Question: I am new to PHP and Javascript and I have an issue with the following problem. Here is my html/php:
'''
<div class="row" style="margin-bottom:10px;">
<div class="col-md-12">
<?php echo CHtml::dropDownList('contact_list','',
(array)Driver::contactDropList( Driver::getUserId())
,array(
'class'=>"contact_list chosen"
))?>
</div>
</div>
'''
I am trying to reset this field when a button Cancel is clicked. By reset I mean to make it with value Select from contacts (it is the first option in the dropdown). Here is and my Javascript code, which is not working properly. It only closes the form, but without refresh of the page the dropdown value is there and it is not changed to the default one:
'''
$( document ).on( "click", ".close-modal", function() {
var elements = $('.contact_list');
elements.select = 'Select from contacts';
var id=$(this).data("id");
$(id).modal('hide');
});
'''
I also tried to reset the whole form with '$("#frm").reset();' method, but there was no desired result, too.

Now, it is appearing the previous value, which the user have chosen.
<URL>
<URL>
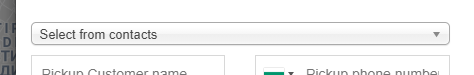
Answer: '''
$('.contact_list option:first-child').attr("selected", "selected");
'''
Try this
You can also try the following code:
'''
$(".contact_list").prop("selectedIndex",0);
'''
Note: This option will select the first option of dropdown. Make sure to make "Select your contact" first option